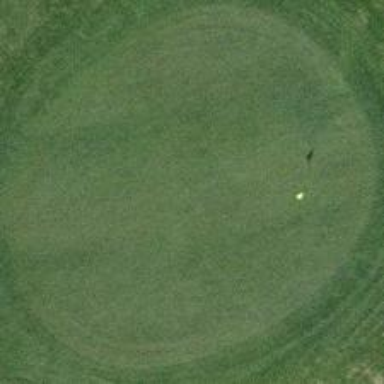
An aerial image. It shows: Golf green.